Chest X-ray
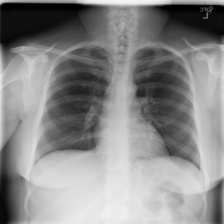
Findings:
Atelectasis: negative
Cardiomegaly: negative
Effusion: negative
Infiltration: positive
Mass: negative
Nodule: positive
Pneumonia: negative
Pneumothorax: negative
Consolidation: negative
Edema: negative
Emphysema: negative
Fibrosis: negative
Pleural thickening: negative
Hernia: negative